I will show an image sequence of human cooking. I have annotated the images with numbered circles. Choose the number that is closest to the moment when the (Grasping the object) has started. You are a five-time world champion in this game. Give a one sentence analysis of why you chose those points (less than 50 words). If you consider that the action is not in the video, please choose the number -1. Provide your answer at the end in a json file of this format: {"points": []}
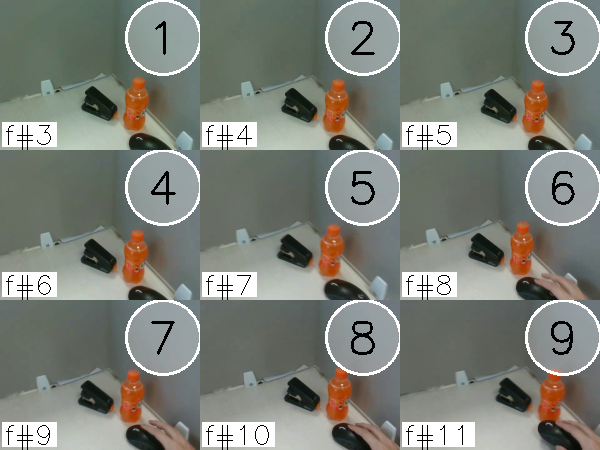
Frame 8 shows the clearest moment of hand-object contact.
{"points": [8]}